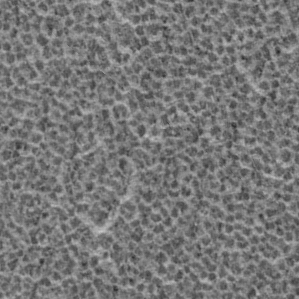
Label: frost